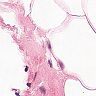
Metastatic tissue present: no